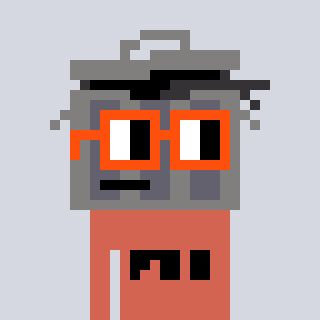
a pixel art character with square orange glasses, a trashcan-shaped head and a peachy-colored body on a cool background